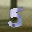
Label: 5